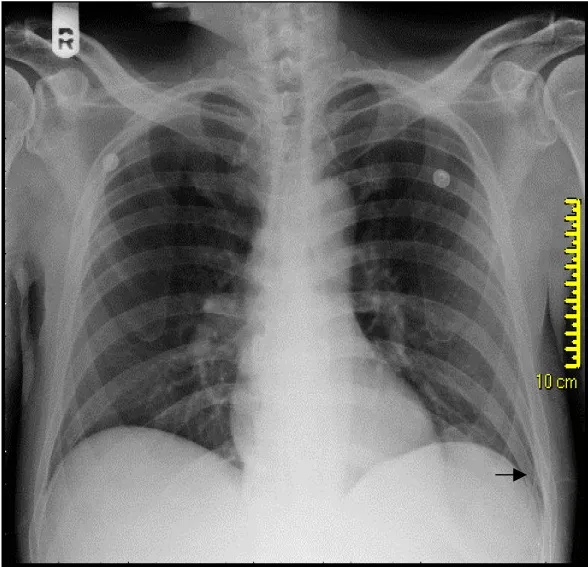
Initial chest X-ray: fracture of left 8th, 9th and 10th ribs (arrow).
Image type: radiology (x_ray)